Field crop: tomato
Growth stage: 1
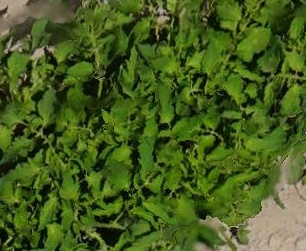
Species: tomato